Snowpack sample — Loveland Pass, Silver Plume, Colorado, USA (1/12/25, 11:40 AM MST)
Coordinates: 39.66, -105.88
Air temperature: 7 °F
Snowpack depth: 140 cm
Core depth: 10 cm
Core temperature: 41 °F
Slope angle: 11°, slope face: 30°
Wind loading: high
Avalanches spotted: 2
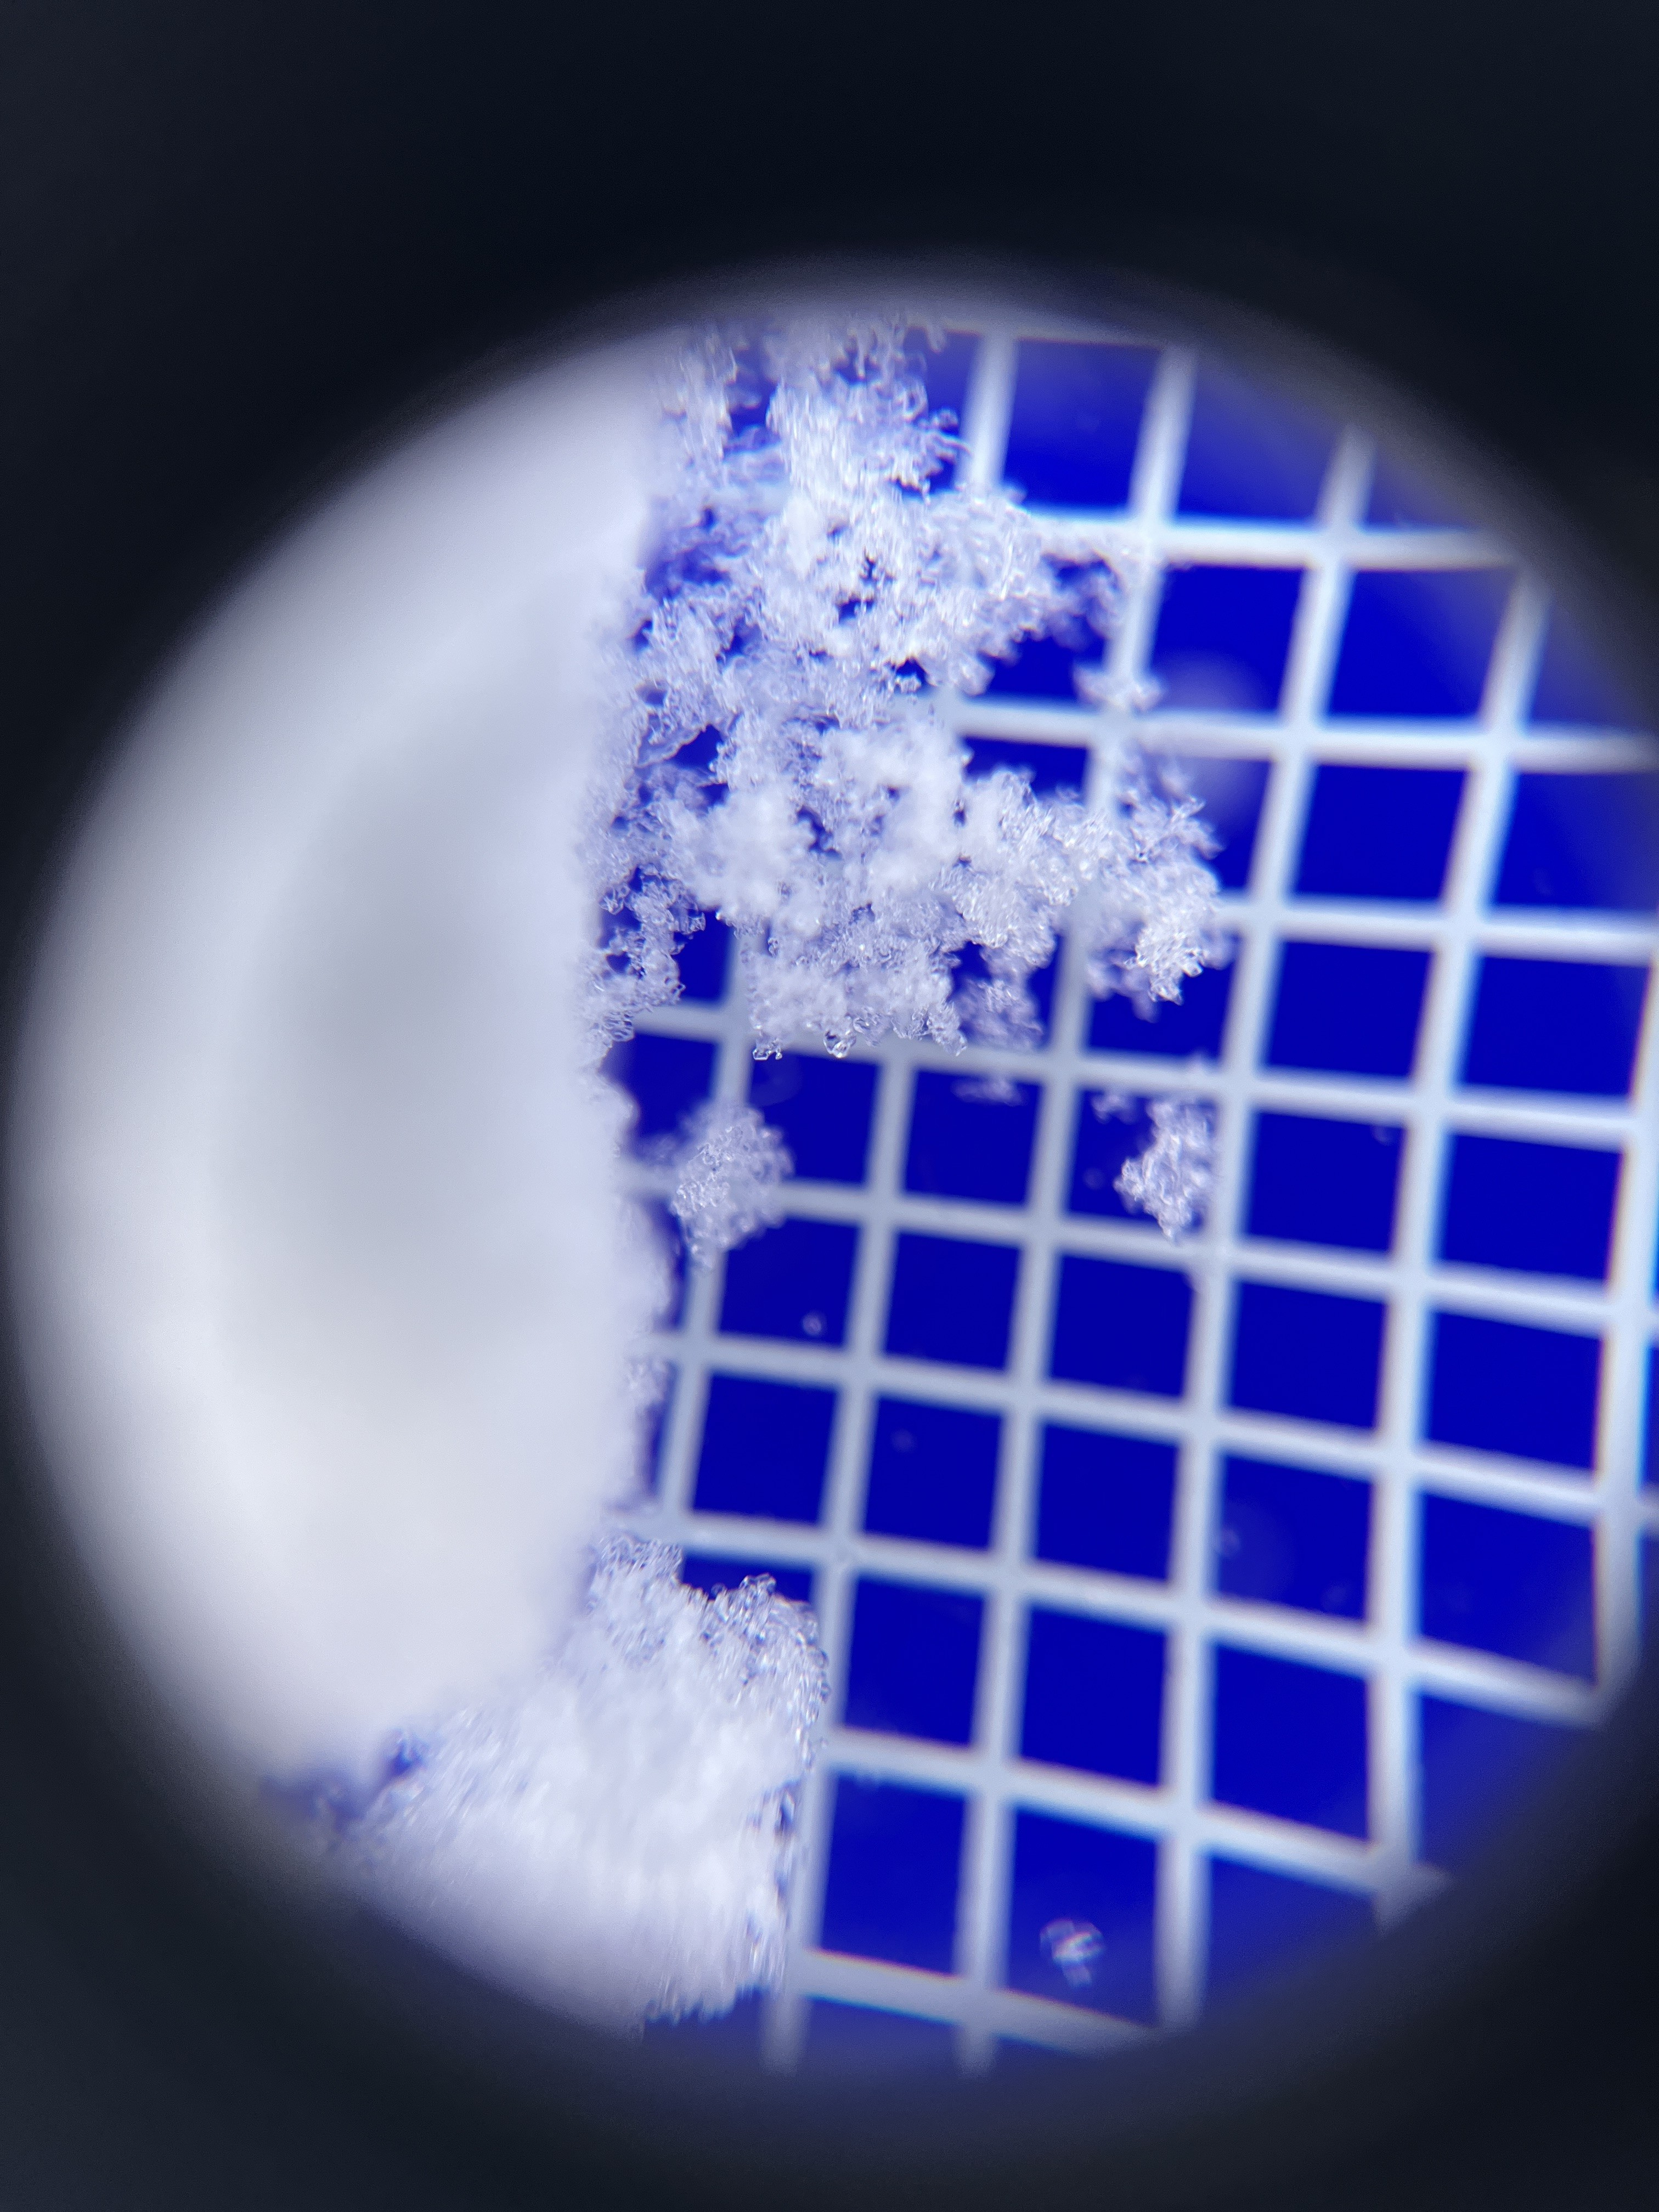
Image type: magnified_profile
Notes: Pilot using slightly modified coring method that took too large segment for snow profile picturing, advised not to use in higher level models. Two avalanche on south face nearby, partially cloudy with light snow in the last 24 hours. Lots of wind loading on eastern features.